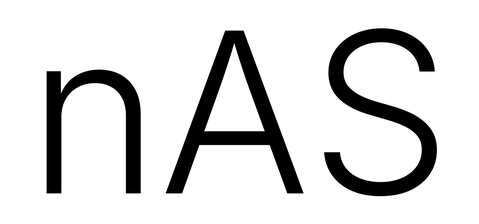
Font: Inter_Light